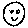
Label: smiley face